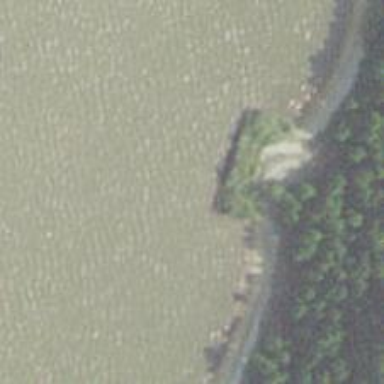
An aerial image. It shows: Breakwater structure.